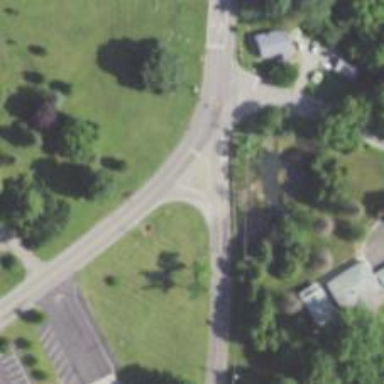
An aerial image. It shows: Asphalt road with secondary link designation.